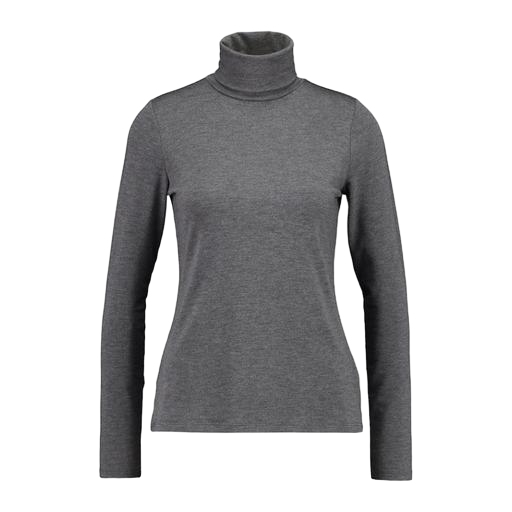
long sleeved gray turtleneck, gray turtlneck, longer-sleeved and dark grey, white background